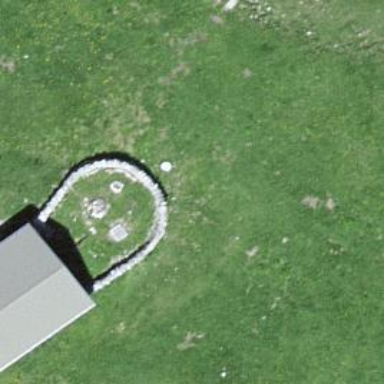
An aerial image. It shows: Wall made of dry stone.